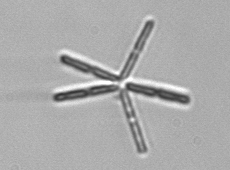
Label: Thalassionema